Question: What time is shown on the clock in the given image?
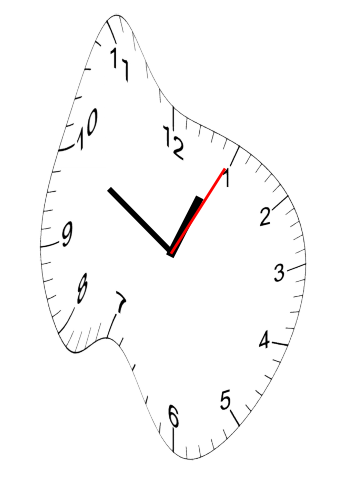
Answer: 12:50:05